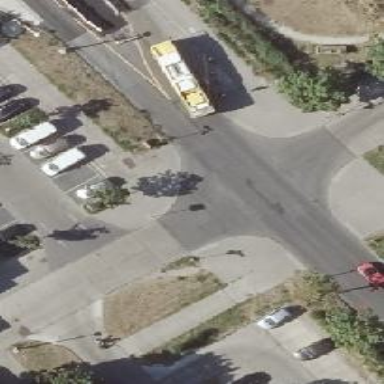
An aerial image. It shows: Unmarked road crossing.